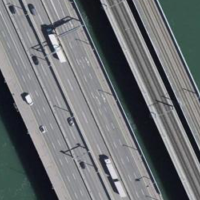
EUNIS habitat code: 57
Species observed at this site:
Larus michahellis
Alopochen aegyptiaca
Corvus corone
Columba livia